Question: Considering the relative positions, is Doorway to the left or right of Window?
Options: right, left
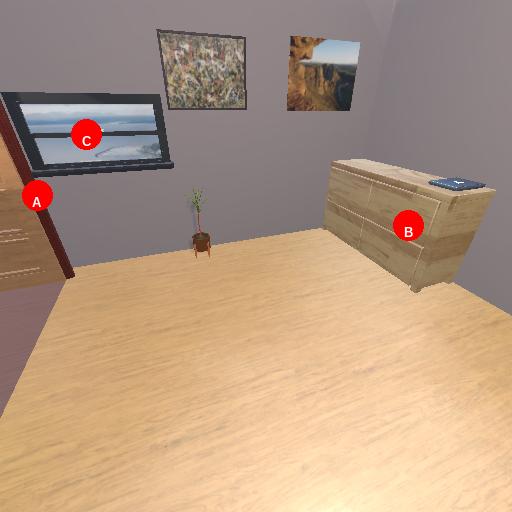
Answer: right